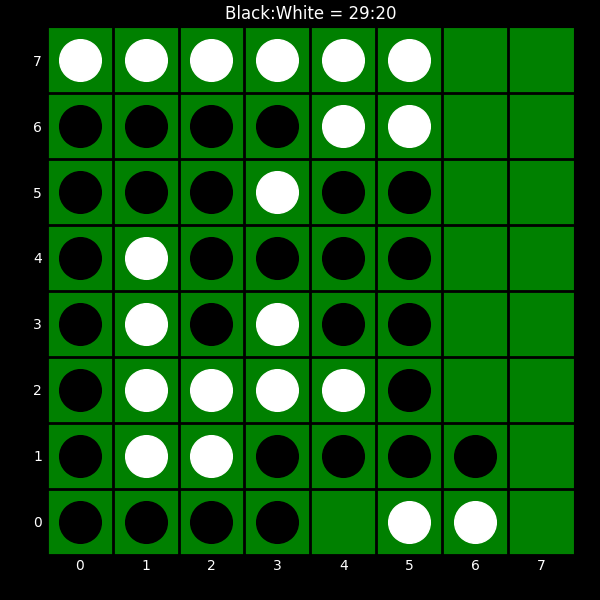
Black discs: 29
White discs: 20